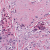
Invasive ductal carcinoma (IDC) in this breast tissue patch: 1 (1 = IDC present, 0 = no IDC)